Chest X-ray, PA view. Patient: 60 years old, sex F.
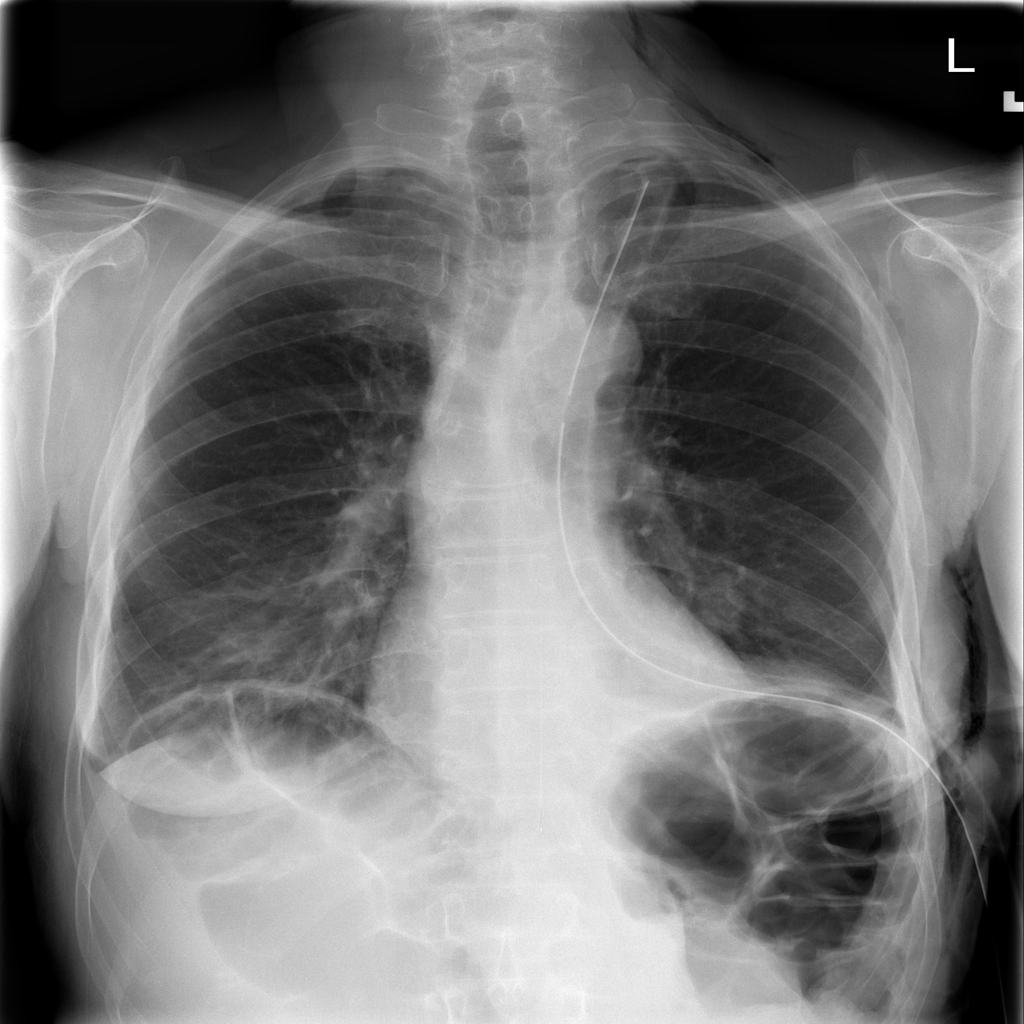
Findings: Atelectasis, Emphysema